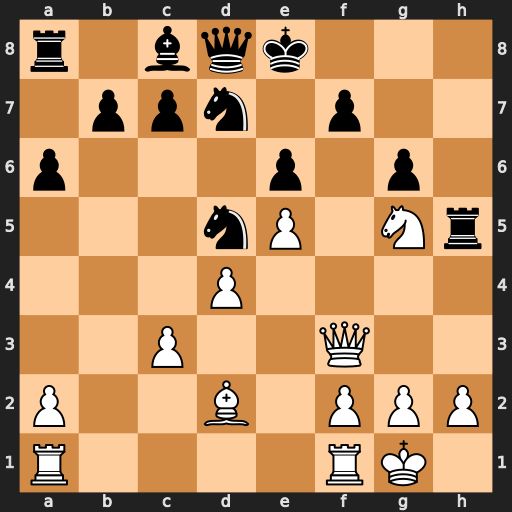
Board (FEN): r1bqk3/1ppn1p2/p3p1p1/3nP1Nr/3P4/2P2Q2/P2B1PPP/R4RK1
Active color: w
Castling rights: q
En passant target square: -
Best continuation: Qxf7#